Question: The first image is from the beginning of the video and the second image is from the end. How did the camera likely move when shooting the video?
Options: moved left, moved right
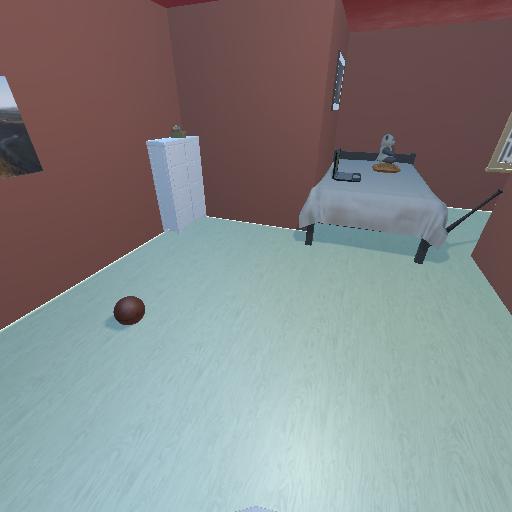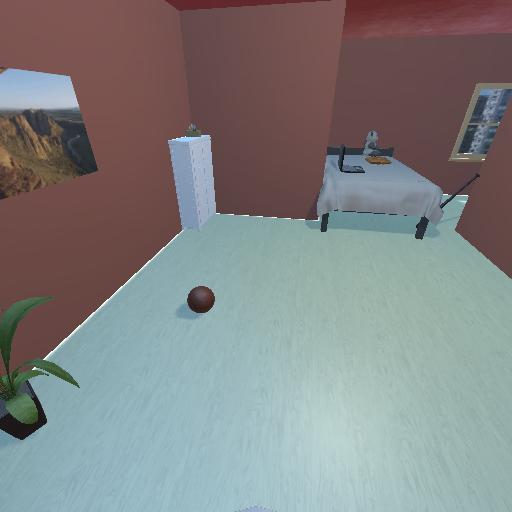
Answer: moved left